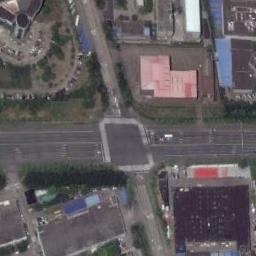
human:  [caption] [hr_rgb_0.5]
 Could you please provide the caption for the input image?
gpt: There are many different shapes of buildings beside the intersection .

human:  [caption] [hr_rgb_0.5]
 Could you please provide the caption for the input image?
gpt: There are red cars at the intersection .

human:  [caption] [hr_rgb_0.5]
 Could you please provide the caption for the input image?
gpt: A tilted intersection with sparse traffic is between some buildings .

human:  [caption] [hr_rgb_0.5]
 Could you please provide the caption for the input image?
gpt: There are several moving vehicles on the road at the intersection, There are many buildings and some trees around the intersection, And many cars are parked in the open space beside the intersection .

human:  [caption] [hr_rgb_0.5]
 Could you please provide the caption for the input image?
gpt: There are some green lawns and a red building beside the intersection .